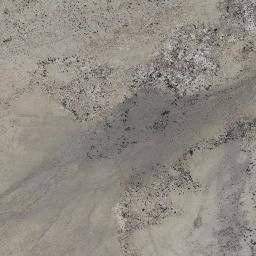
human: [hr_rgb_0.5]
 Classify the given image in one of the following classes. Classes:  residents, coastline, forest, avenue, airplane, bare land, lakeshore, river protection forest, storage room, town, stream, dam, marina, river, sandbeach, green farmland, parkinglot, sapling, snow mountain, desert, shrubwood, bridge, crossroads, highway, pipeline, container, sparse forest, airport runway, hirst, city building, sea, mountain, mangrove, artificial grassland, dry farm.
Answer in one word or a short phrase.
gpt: bare land